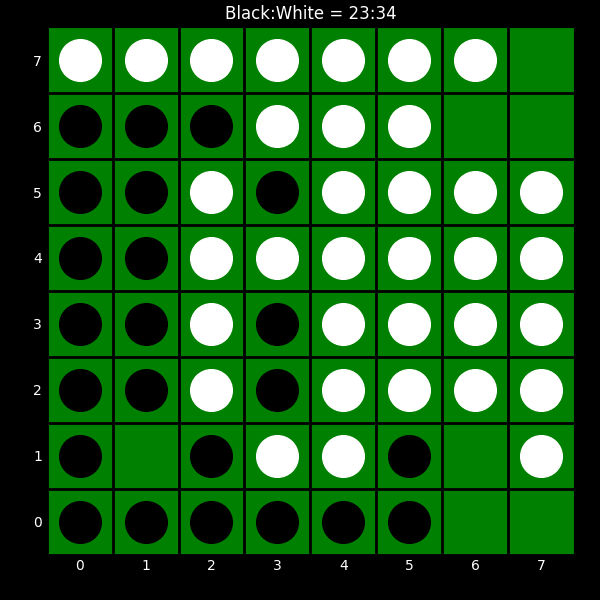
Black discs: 23
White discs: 34